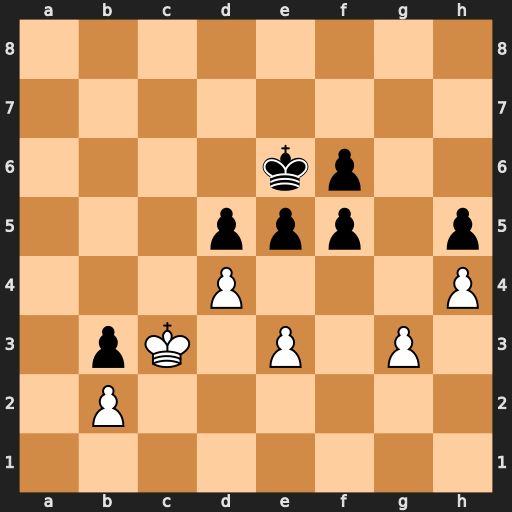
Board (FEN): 8/8/4kp2/3ppp1p/3P3P/1pK1P1P1/1P6/8
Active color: w
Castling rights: -
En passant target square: -
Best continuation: Kxb3 exd4 exd4 f4 gxf4